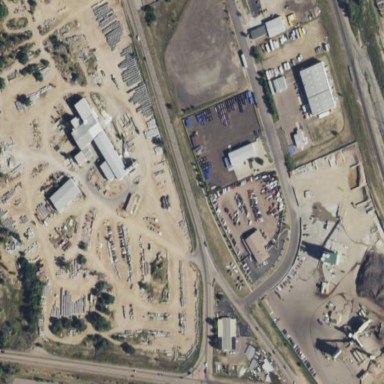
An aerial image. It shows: Industrial area.